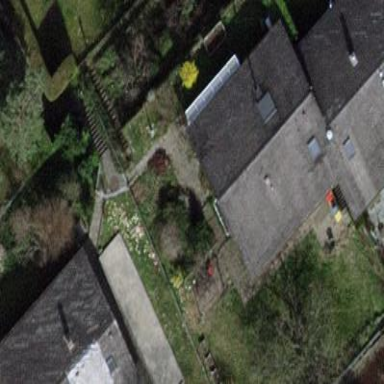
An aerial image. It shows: Garden enclosed by fence.